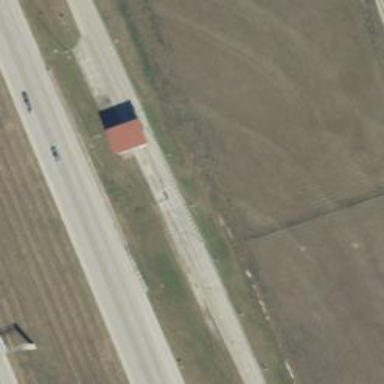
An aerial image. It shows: Toll gantry on the road.